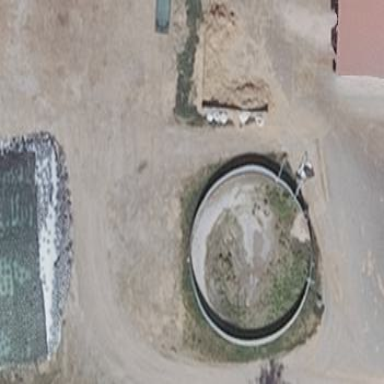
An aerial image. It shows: Slurry tank building.